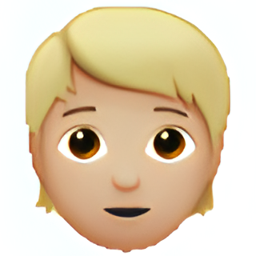
Name: adult
Emoji: 🧑🏼
Group: People & Body
Sub-group: person